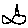
Label: fish